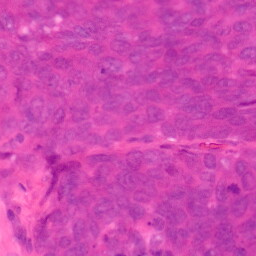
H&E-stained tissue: Colon